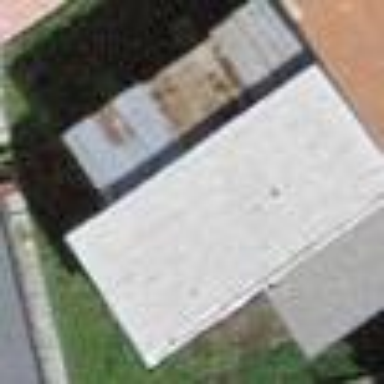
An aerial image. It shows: Building with tile roof.